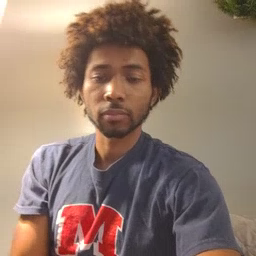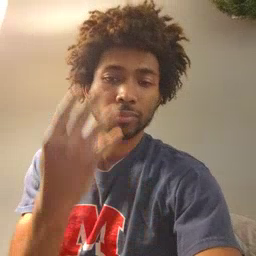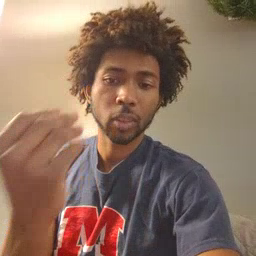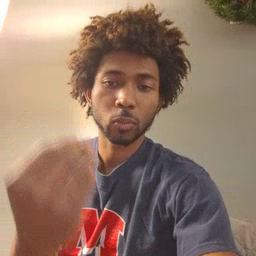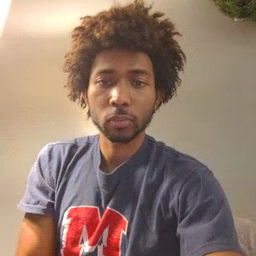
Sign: go